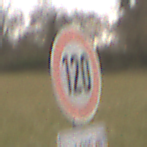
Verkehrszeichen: Geschwindigkeit120
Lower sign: LaengeEinerStrecke5
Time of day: Midday
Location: Outdoor (Nature)
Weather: Overcast
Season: NotSpecified
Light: Natural